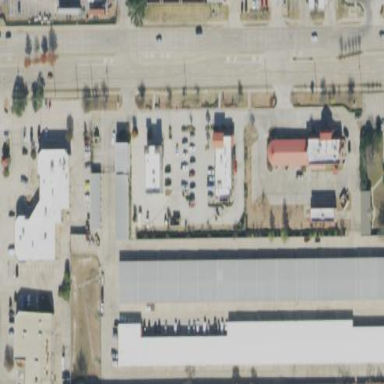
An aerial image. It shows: Retail area.